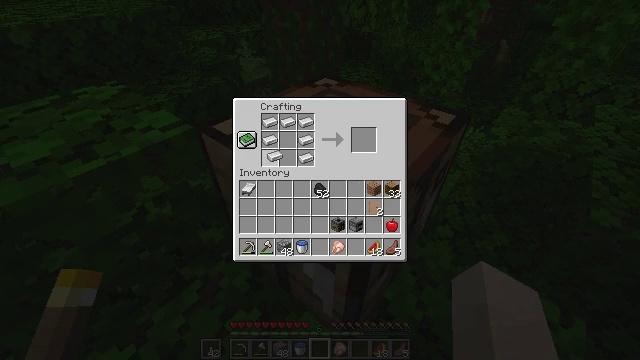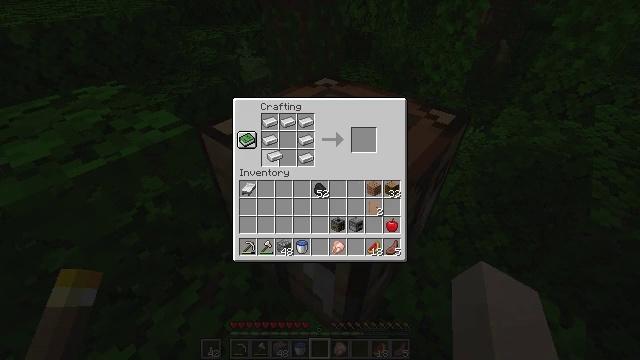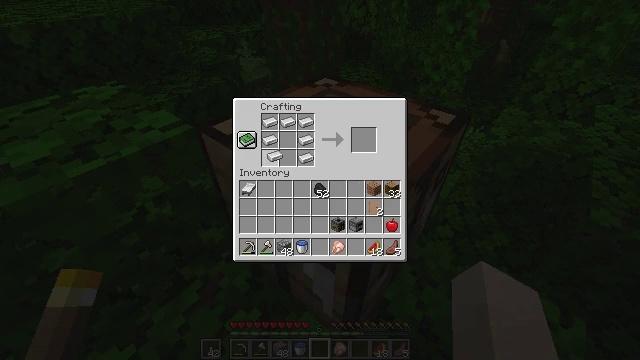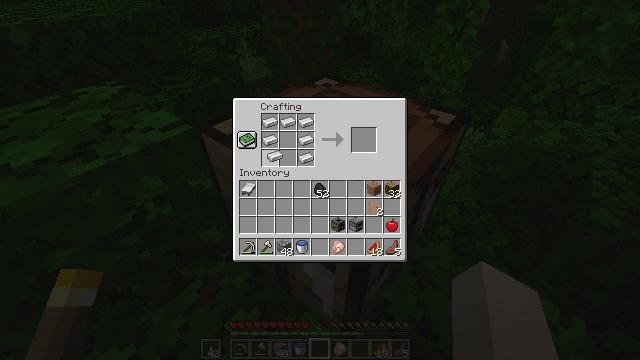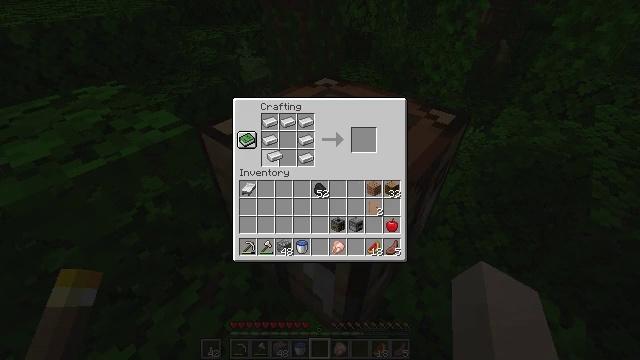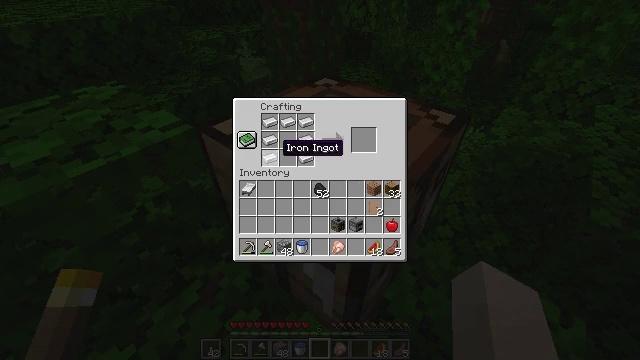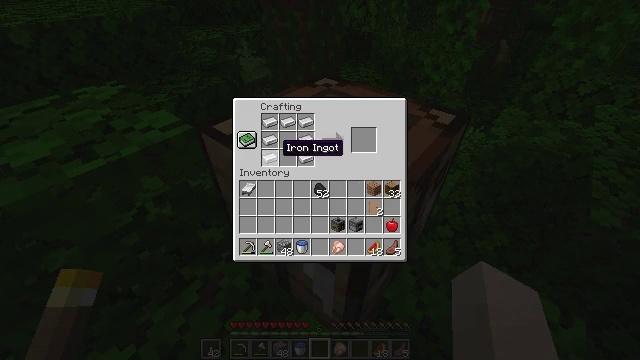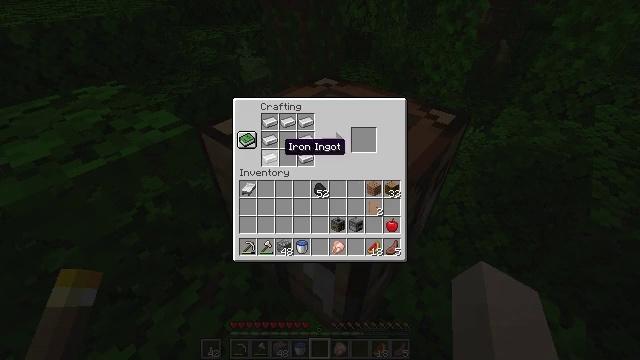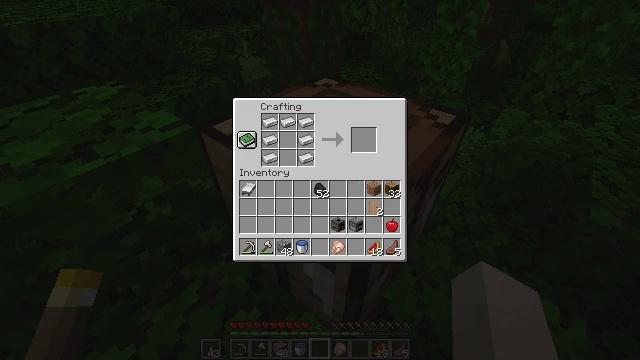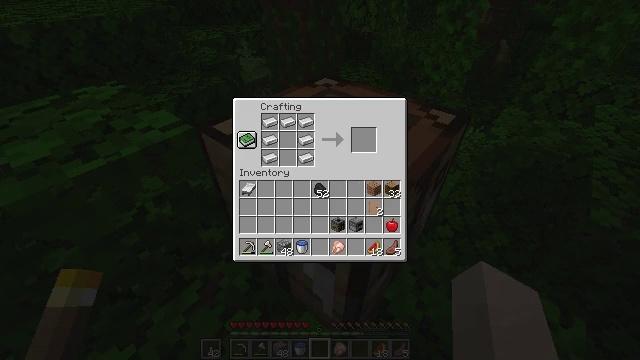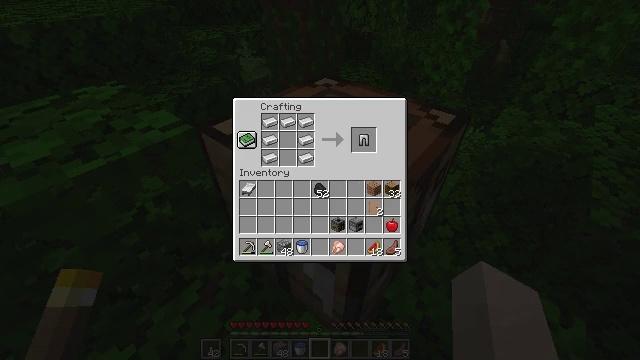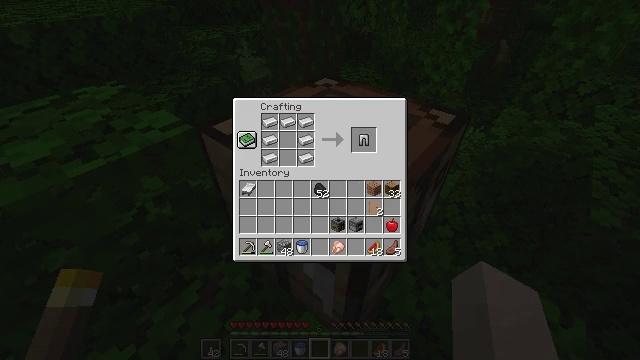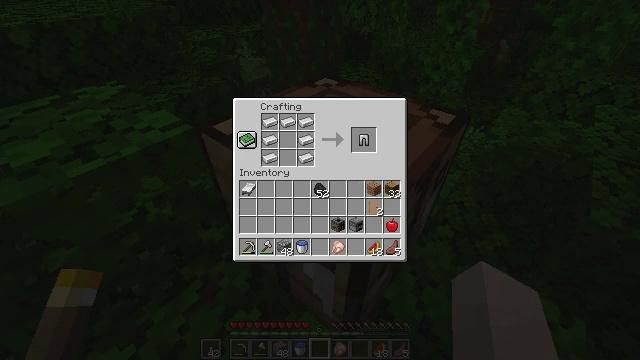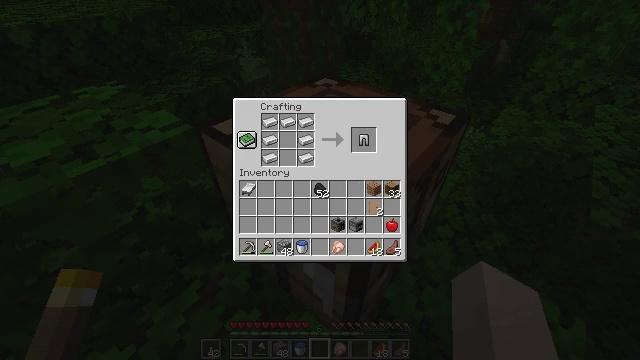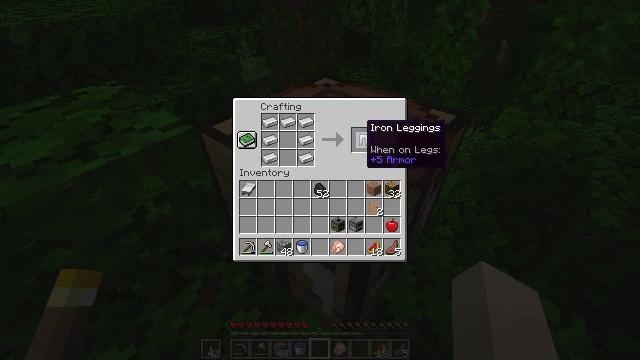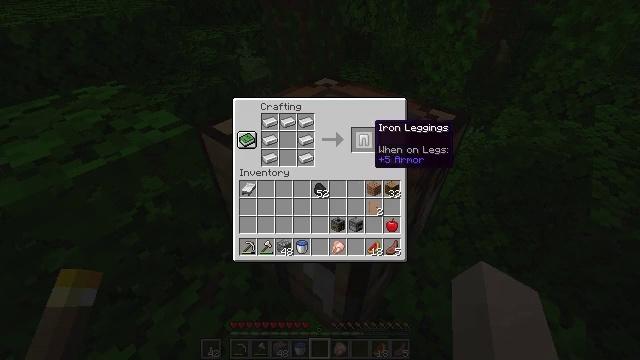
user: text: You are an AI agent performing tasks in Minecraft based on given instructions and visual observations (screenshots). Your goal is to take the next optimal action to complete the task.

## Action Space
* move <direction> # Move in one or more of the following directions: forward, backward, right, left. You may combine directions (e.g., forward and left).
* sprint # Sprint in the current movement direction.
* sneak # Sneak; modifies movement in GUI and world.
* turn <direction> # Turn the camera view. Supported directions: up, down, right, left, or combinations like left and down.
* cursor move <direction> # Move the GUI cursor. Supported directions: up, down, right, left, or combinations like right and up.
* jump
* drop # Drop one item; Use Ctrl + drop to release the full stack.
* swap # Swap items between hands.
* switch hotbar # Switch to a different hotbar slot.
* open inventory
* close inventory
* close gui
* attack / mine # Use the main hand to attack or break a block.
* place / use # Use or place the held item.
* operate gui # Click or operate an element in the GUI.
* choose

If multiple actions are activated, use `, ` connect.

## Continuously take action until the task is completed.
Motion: motion action
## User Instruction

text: Make a pair of iron leggings.
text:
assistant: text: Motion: no_op
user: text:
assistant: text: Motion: choose
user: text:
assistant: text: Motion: choose
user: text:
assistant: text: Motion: choose
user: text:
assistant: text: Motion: no_op
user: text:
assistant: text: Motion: no_op
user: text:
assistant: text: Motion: no_op
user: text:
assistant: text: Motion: sneak, cursor move right
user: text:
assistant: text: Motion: sneak, cursor move right
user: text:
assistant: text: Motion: sneak
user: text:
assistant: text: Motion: sneak
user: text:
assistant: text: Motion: sneak
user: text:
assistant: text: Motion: sneak
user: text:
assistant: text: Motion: sneak
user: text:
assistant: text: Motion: sneak, cursor move right
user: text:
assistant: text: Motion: sneak
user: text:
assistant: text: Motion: sneak, operate gui
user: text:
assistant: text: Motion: sneak, operate gui
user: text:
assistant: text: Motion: sneak
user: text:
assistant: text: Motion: no_op
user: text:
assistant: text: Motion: no_op
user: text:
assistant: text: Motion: close gui